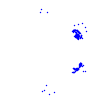
Particle: kaon